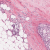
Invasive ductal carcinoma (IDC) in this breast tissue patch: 1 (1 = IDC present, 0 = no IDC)